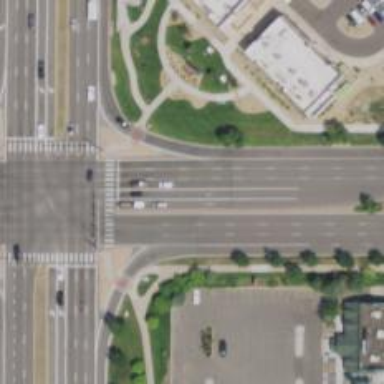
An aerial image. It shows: Uncontrolled road crossing.